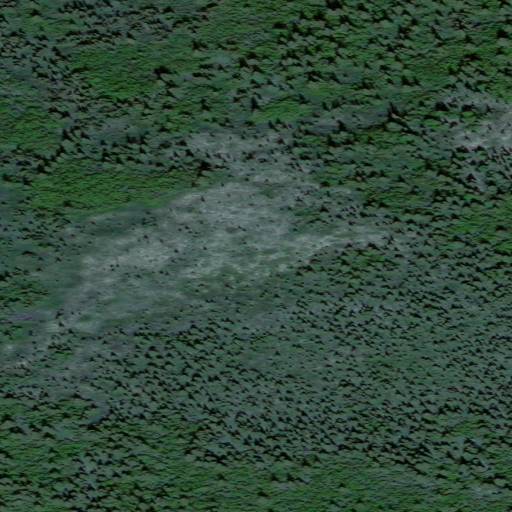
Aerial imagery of mountains in Alaska named Lonesome Hills containing only unknown